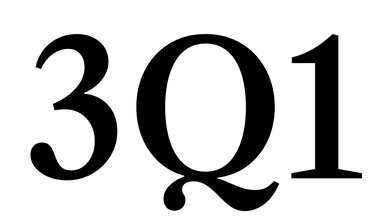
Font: LibreCaslonText_Medium